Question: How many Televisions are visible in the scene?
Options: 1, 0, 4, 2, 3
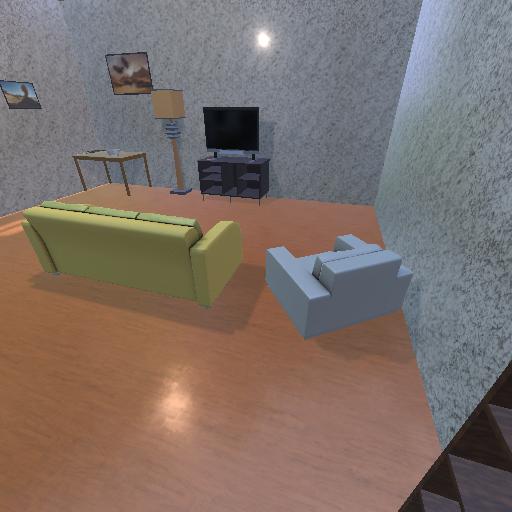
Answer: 1